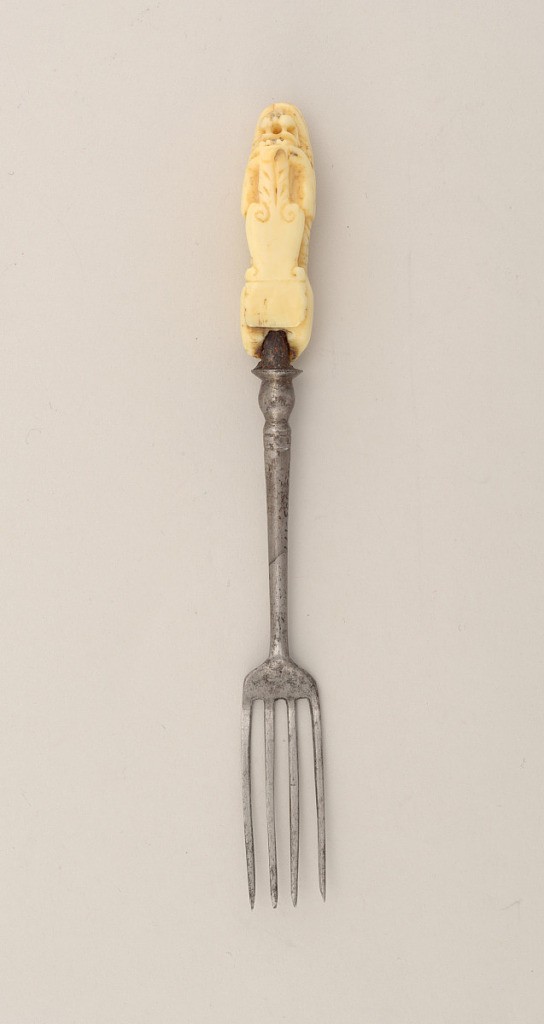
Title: Traveling Fork with Ivory Handle
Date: ca. 1550
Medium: steel, ivory
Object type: fork
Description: Four curved tines, curved shoulders. Long baluster-shaped neck, handle carved ivory in the shape of a lion holding a shield; a small hole through the back of the lion.